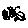
Label: circle